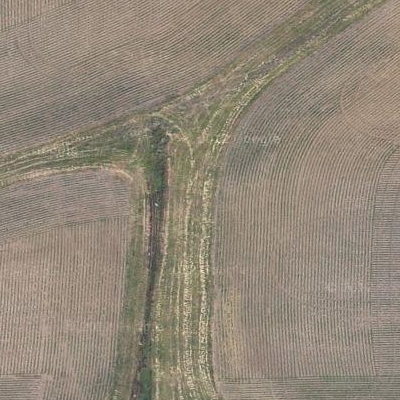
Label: Field